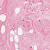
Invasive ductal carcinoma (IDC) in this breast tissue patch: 0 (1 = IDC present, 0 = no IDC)